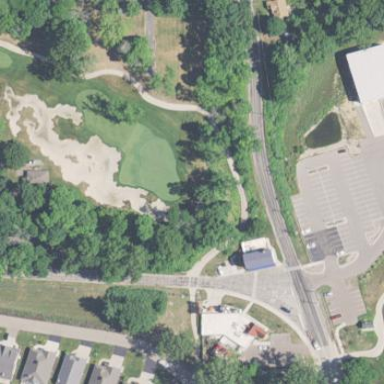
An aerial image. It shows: Golf bunker filled with sandy terrain.